Interaction volume radius: 5 \u00c5
Interaction volume height: 25 \u00c5
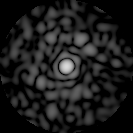
Disorder parameter: 0.8327